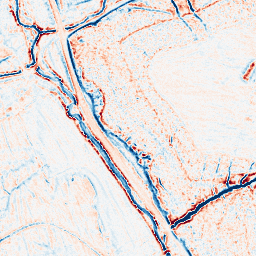
Category: edge_preserving
Decomposition family: bilateral
Decomposition parameters: d: 9
sigma_color: 25
sigma_space: 100
Upsampling method: quadratic
Upsampling parameters: scale: 8
Upsampling scale: 8